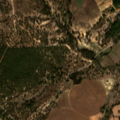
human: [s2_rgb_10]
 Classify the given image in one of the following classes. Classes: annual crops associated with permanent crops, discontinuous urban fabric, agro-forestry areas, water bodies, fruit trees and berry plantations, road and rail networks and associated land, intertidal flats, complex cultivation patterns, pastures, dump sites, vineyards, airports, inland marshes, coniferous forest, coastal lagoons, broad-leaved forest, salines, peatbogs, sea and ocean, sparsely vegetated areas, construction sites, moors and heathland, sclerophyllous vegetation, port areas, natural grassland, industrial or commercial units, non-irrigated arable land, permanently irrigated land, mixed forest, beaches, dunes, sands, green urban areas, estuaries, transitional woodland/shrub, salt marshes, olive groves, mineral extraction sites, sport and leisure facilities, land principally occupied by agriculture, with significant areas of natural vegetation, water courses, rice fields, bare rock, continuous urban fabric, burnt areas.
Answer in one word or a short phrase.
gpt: permanently irrigated land, broad-leaved forest, coniferous forest